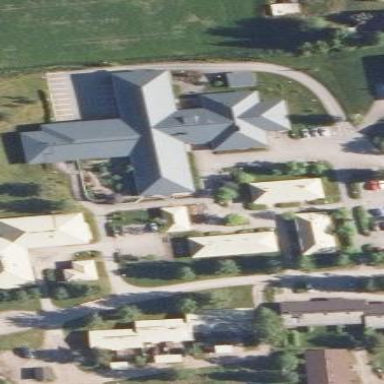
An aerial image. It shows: Building.